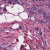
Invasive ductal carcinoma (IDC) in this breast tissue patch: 1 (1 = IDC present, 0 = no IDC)